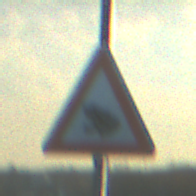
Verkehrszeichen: AmphibienwanderungRechts
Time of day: SunriseSunset
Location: Outdoor (RoadRail)
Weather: PartlyCloudy
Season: NotSpecified
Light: Natural